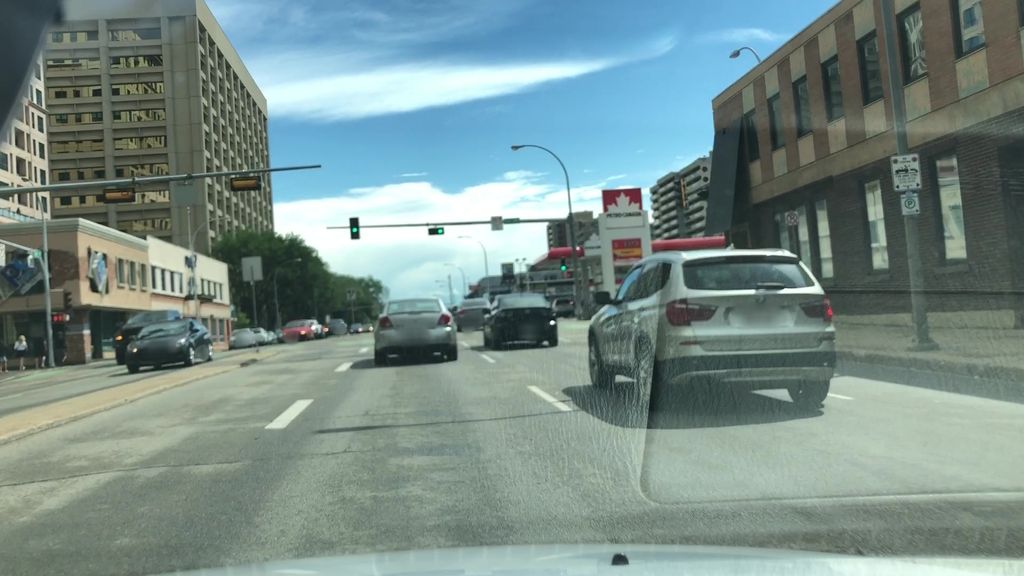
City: edmonton